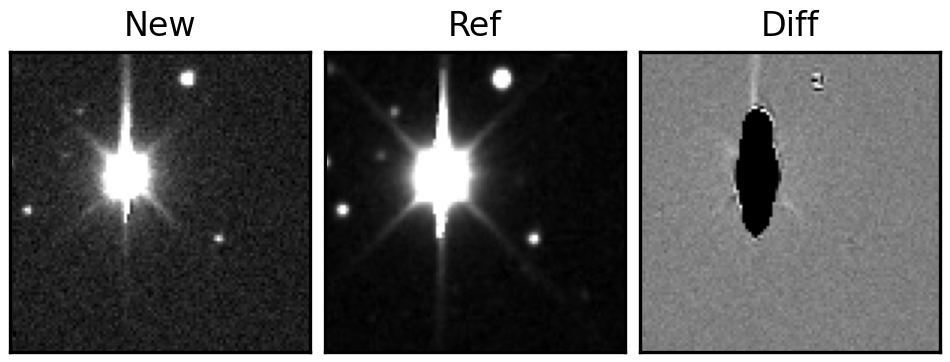
Label: bogus